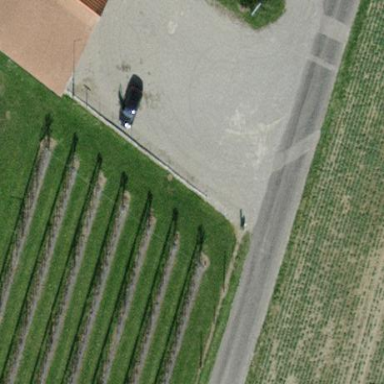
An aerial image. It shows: Parking area.